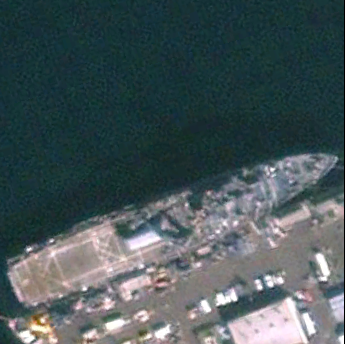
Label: combat